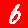
Digit: 6